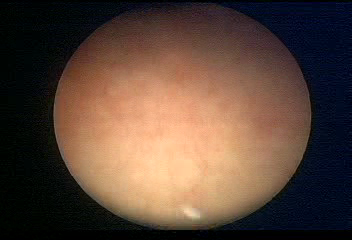
Modality: WLC
Class: Normal mucosa
Bladder cancer association: No